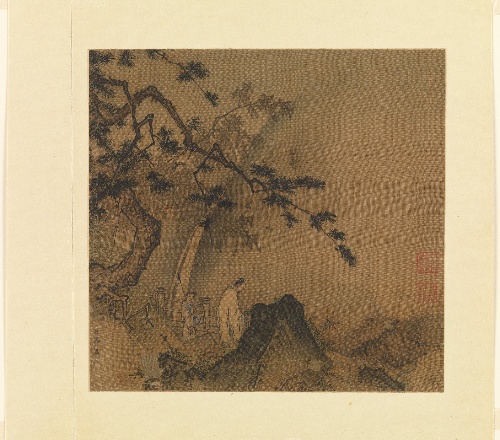
Title: 南宋 馬遠 高士觀瀑圖 冊頁 絹本|Scholar viewing a waterfall
Artist: Ma Yuan
Artist bio: Chinese, active ca. 1190–1225
Date: late 12th–early 13th century
Object type: Album leaf
Classification: Paintings
Medium: Album leaf; ink and color on silk
Culture: China
Period: Southern Song dynasty (1127–1279)
Dimensions: Image: 9 7/8 x 10 1/4 in. (25.1 x 26 cm)
Department: Asian Art
Credit line: Ex coll.: C. C. Wang Family, Gift of The Dillon Fund, 1973
Accession year: 1973
Repository: Metropolitan Museum of Art, New York, NY
Tags: Men|Waterfalls|Trees